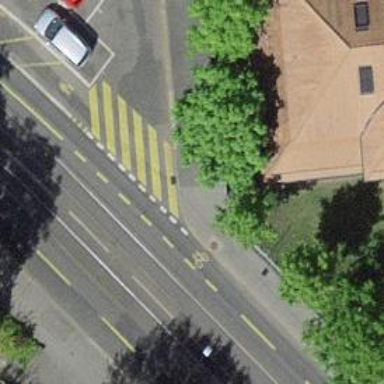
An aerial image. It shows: Kerb serving as barrier.